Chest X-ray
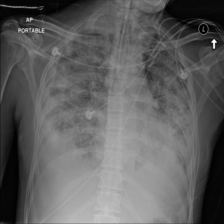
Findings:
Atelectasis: negative
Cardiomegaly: negative
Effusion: negative
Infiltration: positive
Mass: negative
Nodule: negative
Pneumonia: positive
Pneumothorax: negative
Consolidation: negative
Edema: positive
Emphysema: negative
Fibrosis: negative
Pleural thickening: negative
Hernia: negative